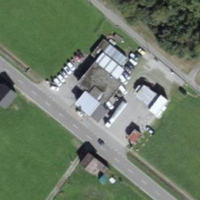
EUNIS habitat code: 52
Species observed at this site:
Operophtera brumata
Erannis defoliaria